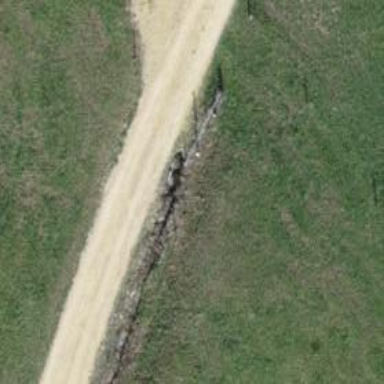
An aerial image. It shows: Culvert tunnel passing through ditch.